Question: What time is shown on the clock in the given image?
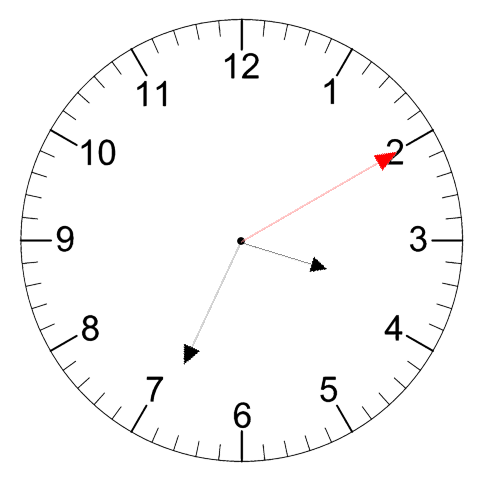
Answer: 03:34:10